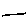
Label: line